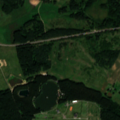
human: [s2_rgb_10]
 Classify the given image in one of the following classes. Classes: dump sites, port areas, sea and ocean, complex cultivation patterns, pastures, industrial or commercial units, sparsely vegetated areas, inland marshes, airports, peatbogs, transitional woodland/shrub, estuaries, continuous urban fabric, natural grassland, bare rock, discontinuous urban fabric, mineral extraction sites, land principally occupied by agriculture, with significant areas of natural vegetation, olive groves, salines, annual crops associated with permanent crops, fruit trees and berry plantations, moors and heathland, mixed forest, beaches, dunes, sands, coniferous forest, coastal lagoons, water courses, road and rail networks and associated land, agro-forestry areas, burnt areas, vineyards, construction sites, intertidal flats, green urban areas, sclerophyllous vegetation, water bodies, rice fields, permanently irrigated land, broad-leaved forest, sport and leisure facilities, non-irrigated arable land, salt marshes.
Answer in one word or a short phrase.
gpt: non-irrigated arable land, pastures, complex cultivation patterns, land principally occupied by agriculture, with significant areas of natural vegetation, coniferous forest, mixed forest